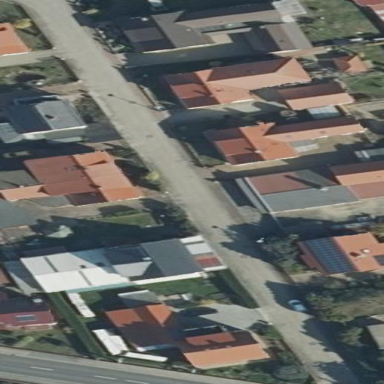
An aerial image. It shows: Residential road area.